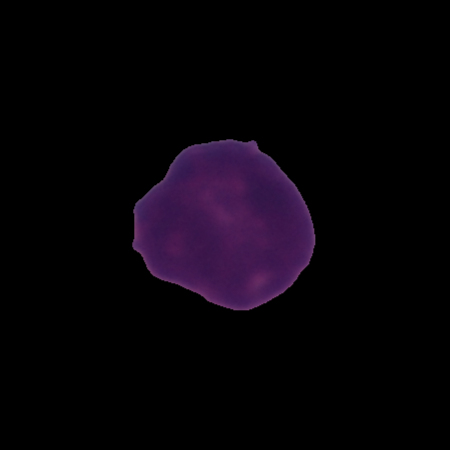
Label: healthy